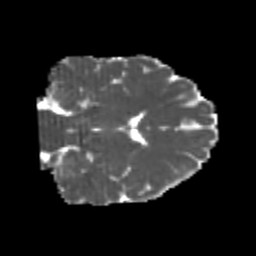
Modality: MD
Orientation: coronal
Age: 24
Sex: male
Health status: healthy
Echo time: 0.074 s